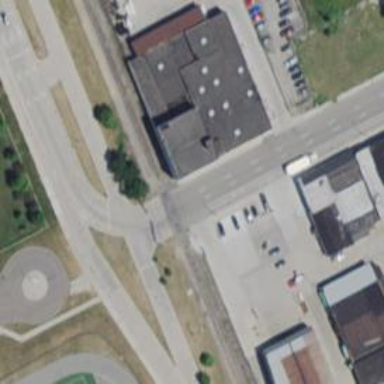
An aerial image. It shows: Railway level crossing.